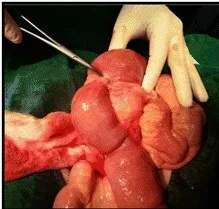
A; Multiple ileal strictures.
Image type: medical_photograph (other_medical_photograph)